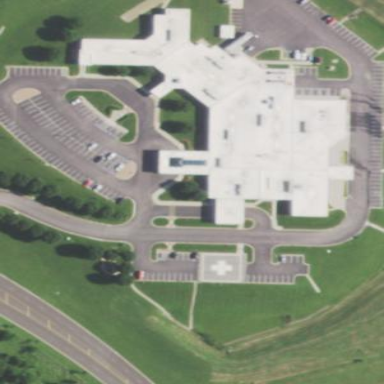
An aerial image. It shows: Healthcare facility identified as hospital.